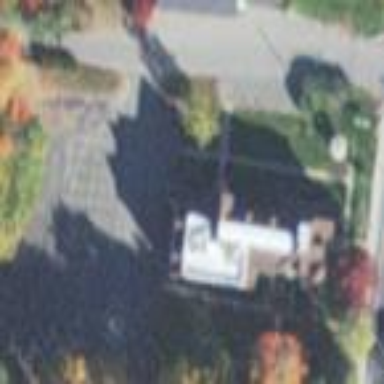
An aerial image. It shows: Paved parking area.